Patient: sex M, age 40
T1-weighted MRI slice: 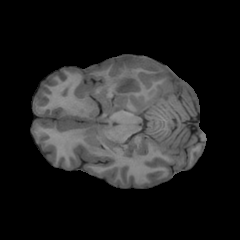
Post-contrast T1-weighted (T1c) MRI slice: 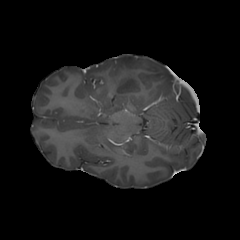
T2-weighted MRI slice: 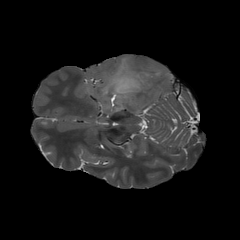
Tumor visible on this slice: yes
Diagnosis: Astrocytoma, IDH-mutant
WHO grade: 3